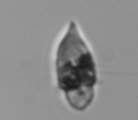
Label: Amphidinium